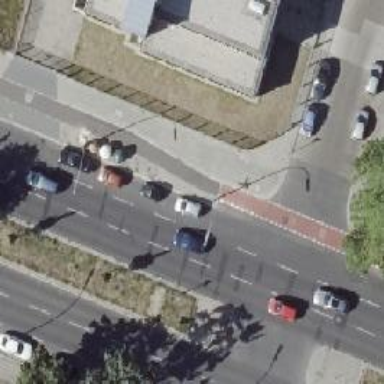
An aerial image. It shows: Uncontrolled crossing on footway with pedestrian island.